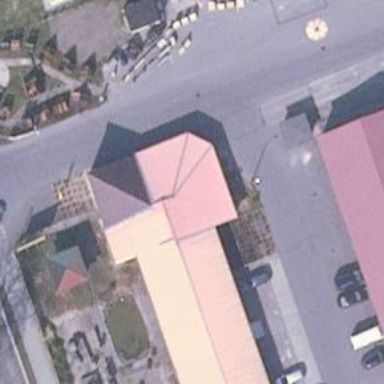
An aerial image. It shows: Commercial building.